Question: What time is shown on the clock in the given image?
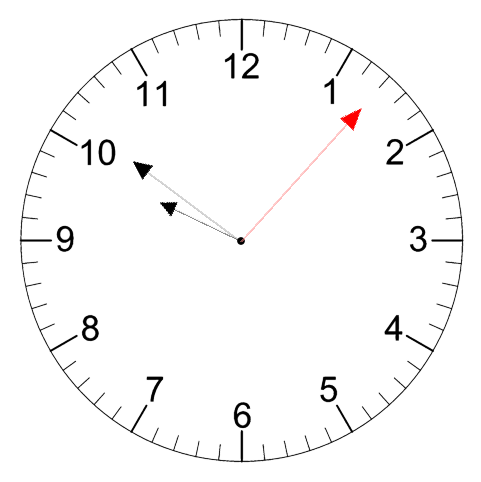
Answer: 09:51:07